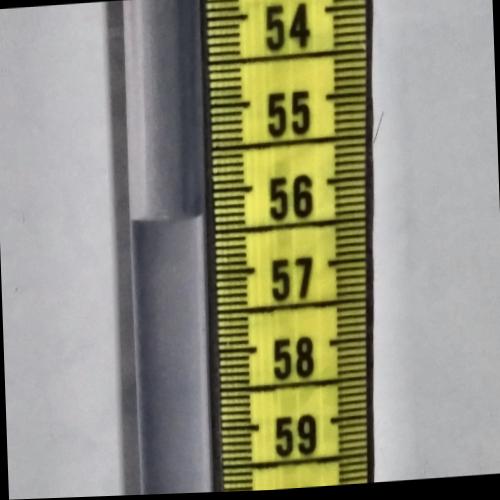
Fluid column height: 56.3 cm